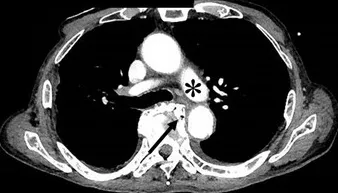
(b) Axial section of the contrast-enhanced CT image: The esophagus has migrated to the left side of the trachea due to compression from the vertebral osteophyte (black arrow). The migration of its anterior surface is restricted by the left pulmonary artery.
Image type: radiology (ct)